Aerial crown-view tile of a tropical tree (Barro Colorado Island, Panama), acquired 20250217:
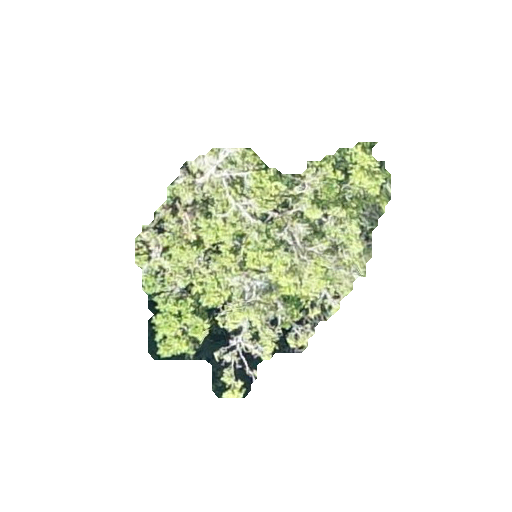
Species: Poulsenia armata
GBIF accepted scientific name: Poulsenia armata
Crown area: 62.536 m²